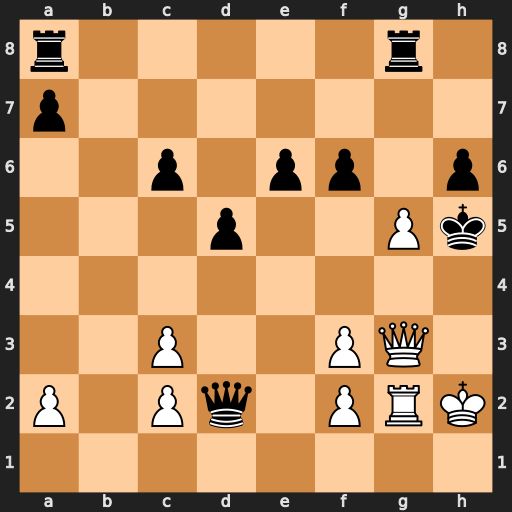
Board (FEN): r5r1/p7/2p1pp1p/3p2Pk/8/2P2PQ1/P1Pq1PRK/8
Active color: w
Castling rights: -
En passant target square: -
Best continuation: Qh3+ Kg6 Qxh6+ Kf7 g6+